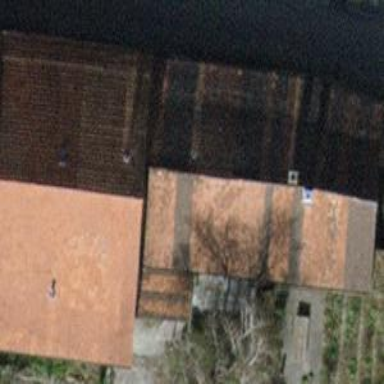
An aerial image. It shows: Farm building with gabled roof.